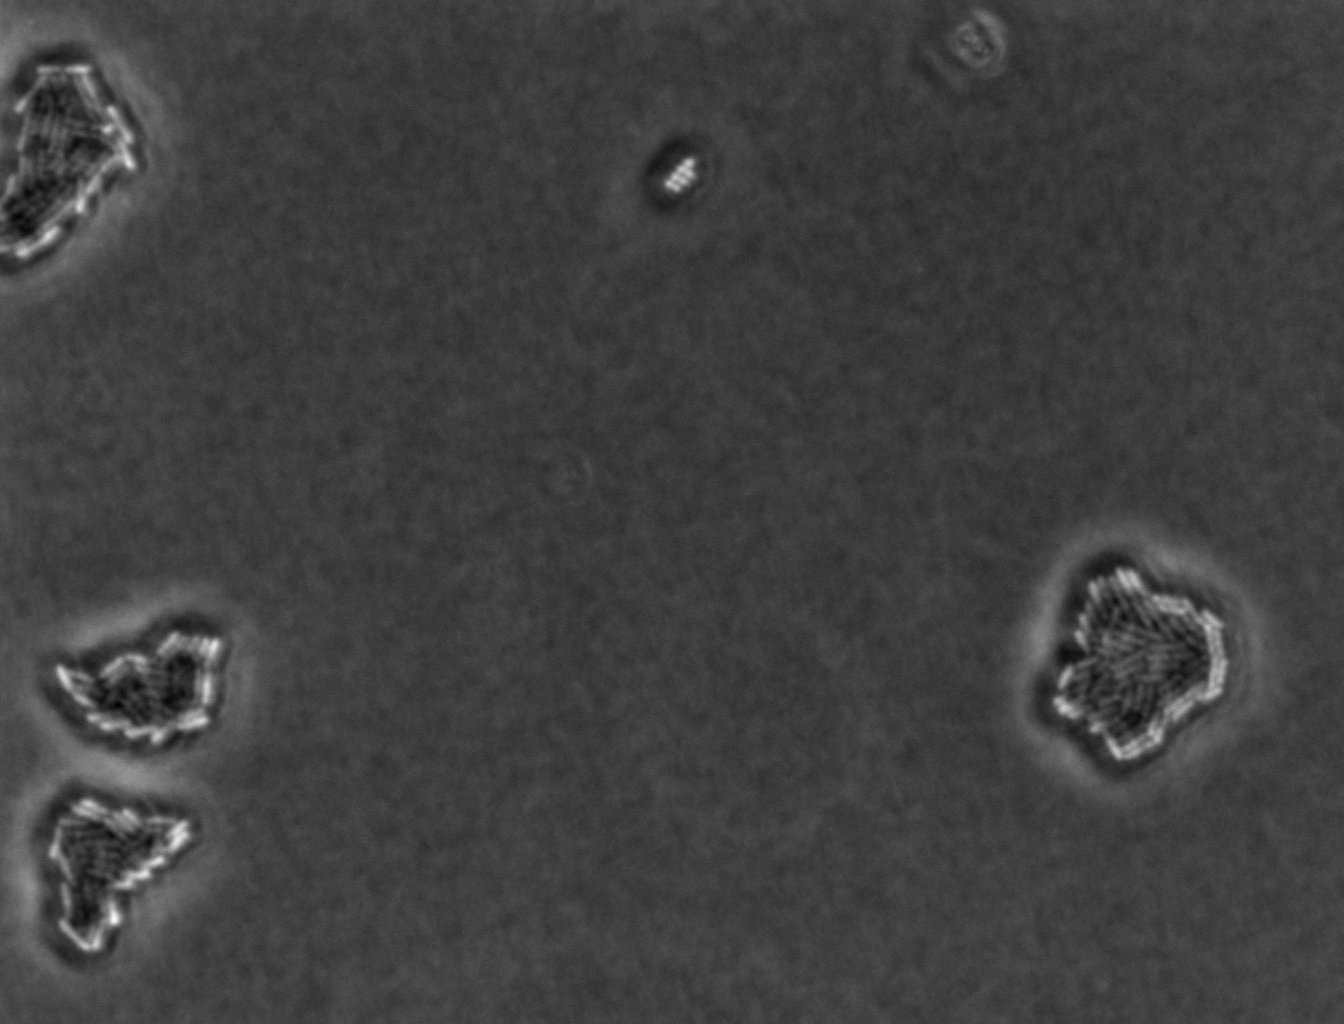
Phase contrast microscopy, 60x objective, 3 h incubation, 1.5% agar